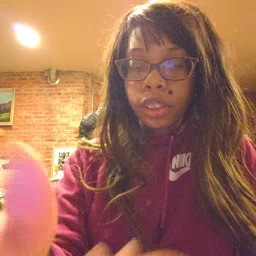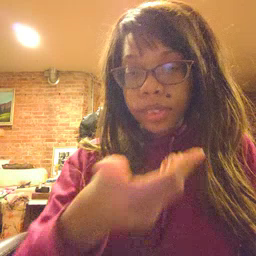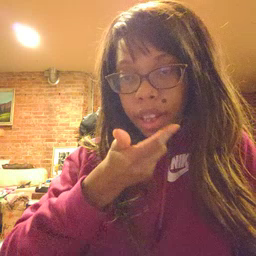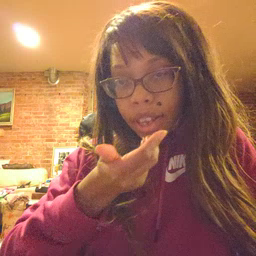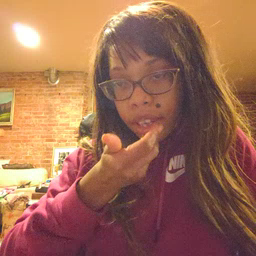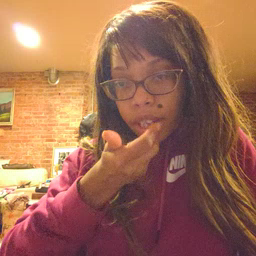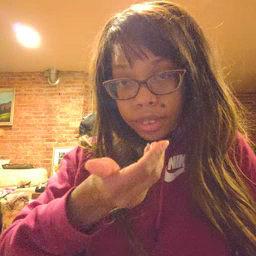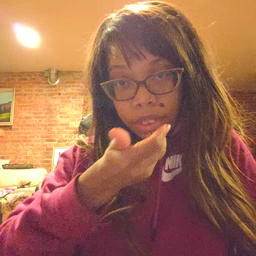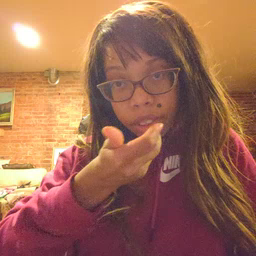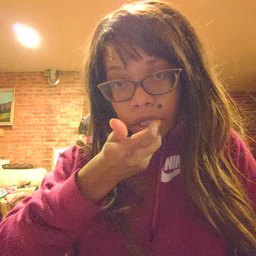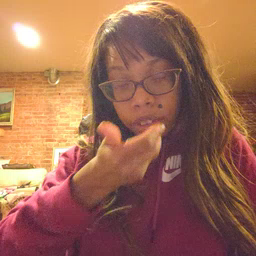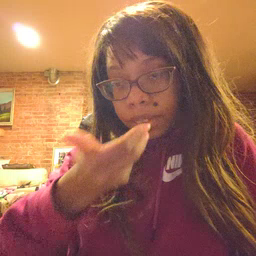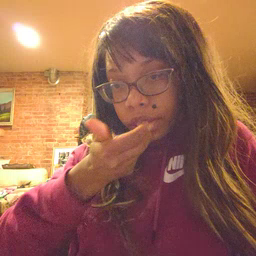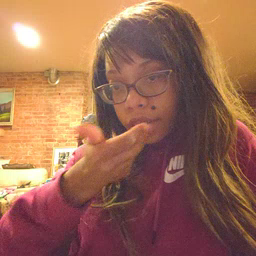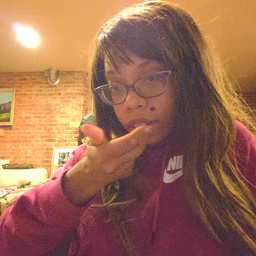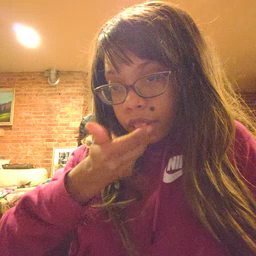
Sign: pizza